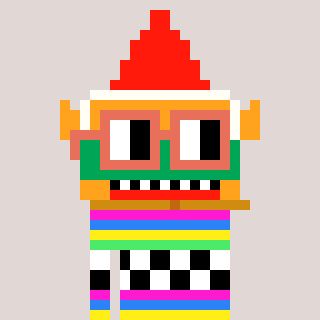
a pixel art character with square orange glasses, a gnome-shaped head and a foggrey-colored body on a warm background